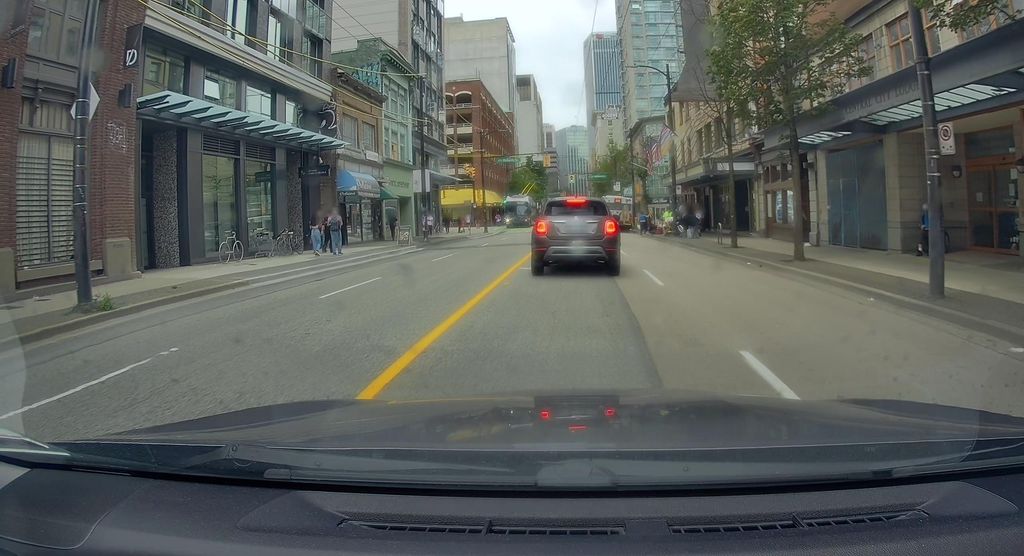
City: vancouver